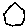
Label: hexagon